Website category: camera
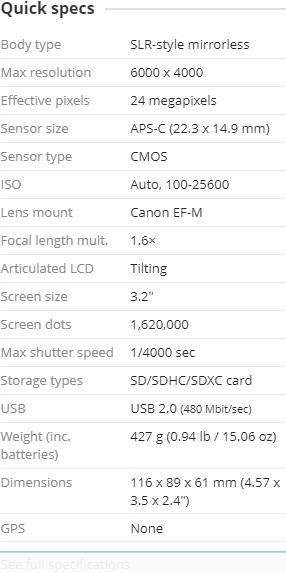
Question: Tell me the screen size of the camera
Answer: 3.2

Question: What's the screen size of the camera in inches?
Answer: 3.2

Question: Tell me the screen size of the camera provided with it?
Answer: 3.2

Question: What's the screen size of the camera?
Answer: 3.2

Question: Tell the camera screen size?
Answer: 3.2

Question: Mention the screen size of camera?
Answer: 3.2

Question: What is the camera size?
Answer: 3.2

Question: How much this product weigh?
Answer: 427 g (0.94 lb / 15.06 oz )

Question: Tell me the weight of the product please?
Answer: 427 g (0.94 lb / 15.06 oz )

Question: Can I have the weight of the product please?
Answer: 427 g (0.94 lb / 15.06 oz )

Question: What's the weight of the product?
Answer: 427 g (0.94 lb / 15.06 oz )

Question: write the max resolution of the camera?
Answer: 6000 x 4000

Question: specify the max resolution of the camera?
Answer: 6000 x 4000

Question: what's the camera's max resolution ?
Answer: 6000 x 4000

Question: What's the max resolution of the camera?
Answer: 6000 x 4000

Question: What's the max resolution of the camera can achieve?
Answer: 6000 x 4000

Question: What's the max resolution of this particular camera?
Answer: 6000 x 4000

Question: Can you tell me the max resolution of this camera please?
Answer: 6000 x 4000

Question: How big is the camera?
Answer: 116 x 89 x 61 mm (4.57 x 3.5 x 2.4 )

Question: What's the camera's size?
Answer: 116 x 89 x 61 mm (4.57 x 3.5 x 2.4 )

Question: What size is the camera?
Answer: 116 x 89 x 61 mm (4.57 x 3.5 x 2.4 )

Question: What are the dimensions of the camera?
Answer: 116 x 89 x 61 mm (4.57 x 3.5 x 2.4 )

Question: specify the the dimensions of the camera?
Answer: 116 x 89 x 61 mm (4.57 x 3.5 x 2.4 )

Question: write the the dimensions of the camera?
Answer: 116 x 89 x 61 mm (4.57 x 3.5 x 2.4 )

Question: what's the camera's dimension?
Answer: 116 x 89 x 61 mm (4.57 x 3.5 x 2.4 )